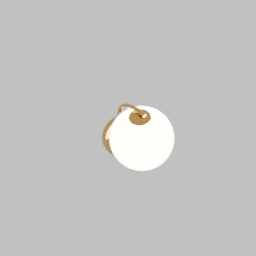
Label: lighting